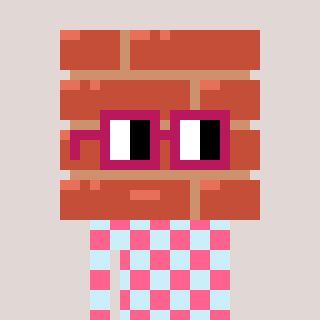
a pixel art character with square dark red glasses, a wall-shaped head and a cold-colored body on a warm background